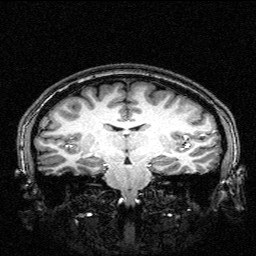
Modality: T1w
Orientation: sagittal
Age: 30
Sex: female